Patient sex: M
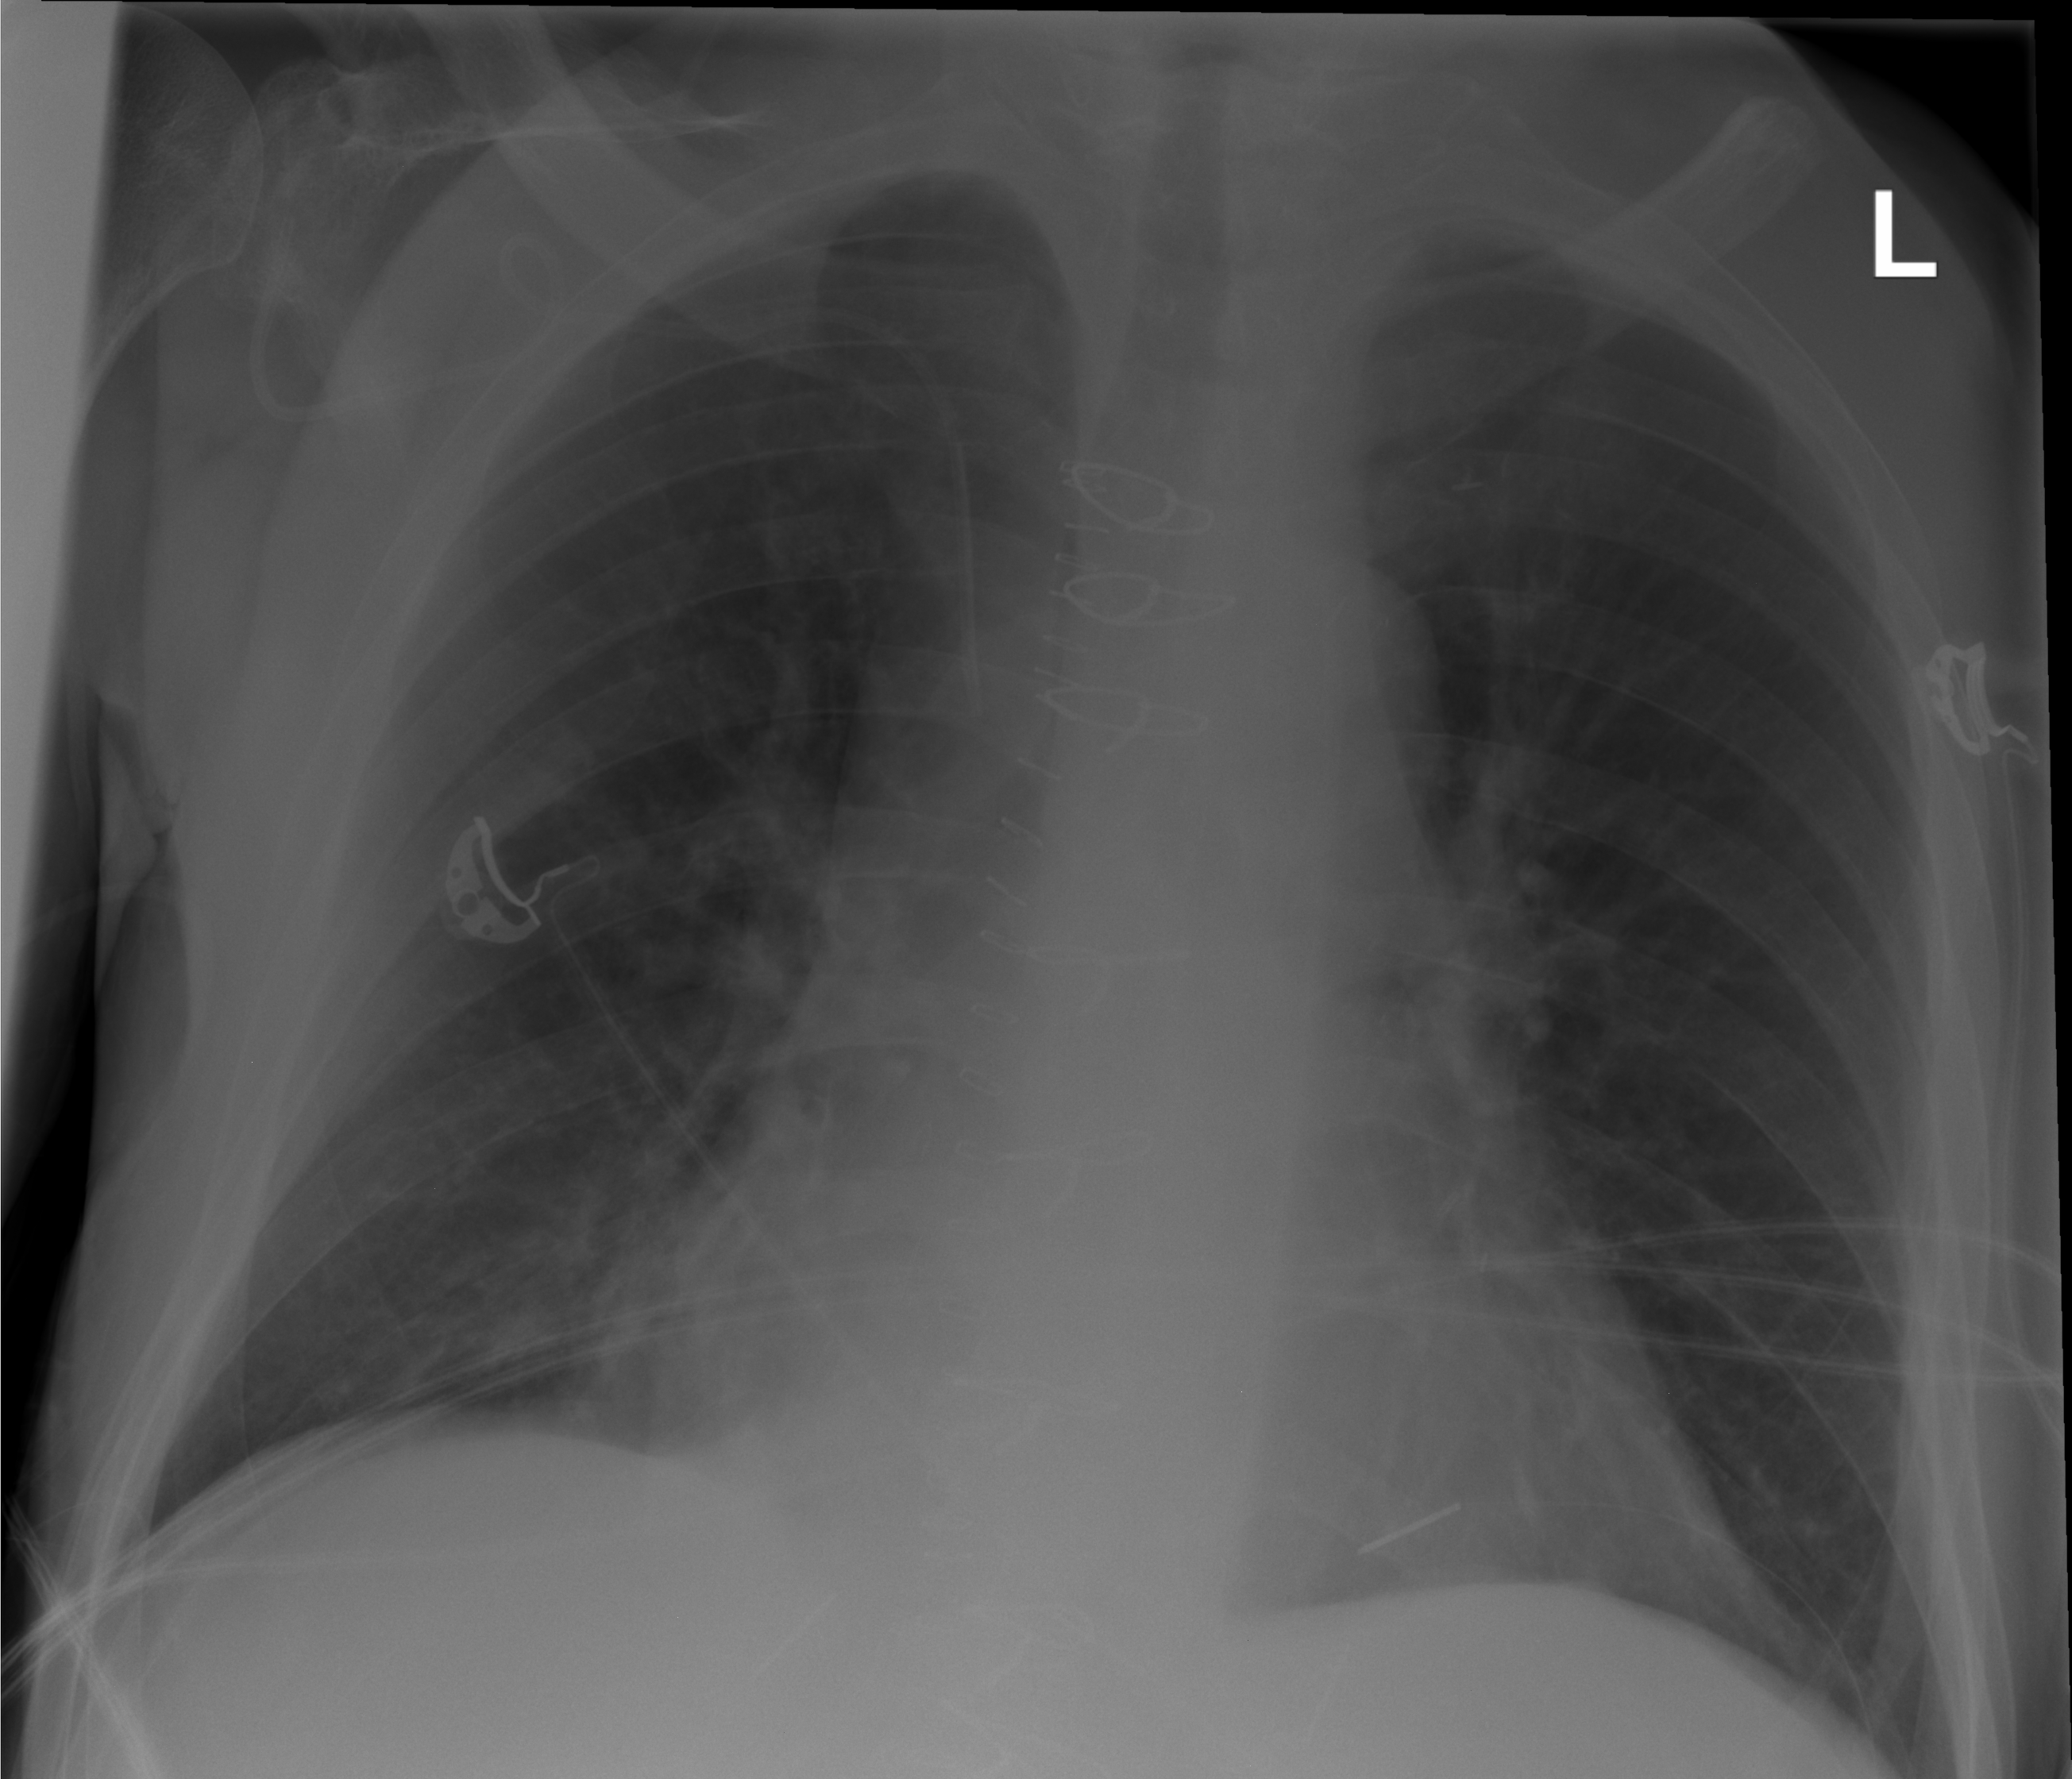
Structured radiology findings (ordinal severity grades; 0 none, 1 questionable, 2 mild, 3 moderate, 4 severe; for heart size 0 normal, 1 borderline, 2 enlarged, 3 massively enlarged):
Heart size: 2
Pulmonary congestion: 0
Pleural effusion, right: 0
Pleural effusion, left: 0
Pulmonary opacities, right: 0
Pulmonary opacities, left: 0
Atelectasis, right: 2
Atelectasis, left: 0